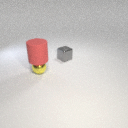
small yellow metal sphere below large red rubber cylinder